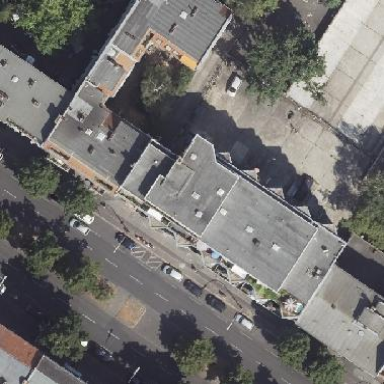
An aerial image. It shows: Part of building.